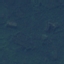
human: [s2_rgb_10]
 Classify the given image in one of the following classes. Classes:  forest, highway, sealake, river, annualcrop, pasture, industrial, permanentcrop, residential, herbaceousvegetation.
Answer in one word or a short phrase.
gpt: Forest